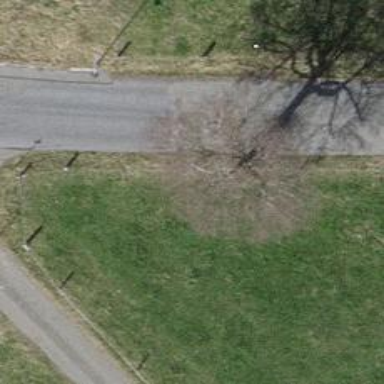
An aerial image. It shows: Urban area featuring tree as natural element.